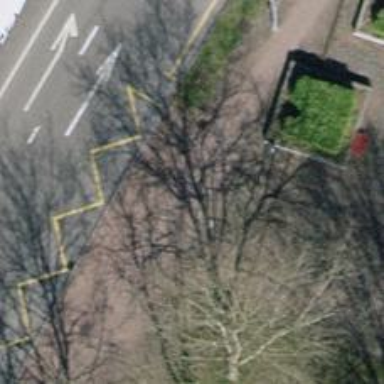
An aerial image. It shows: Asphalt sidewalk along the footway.